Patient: sex M, age 61
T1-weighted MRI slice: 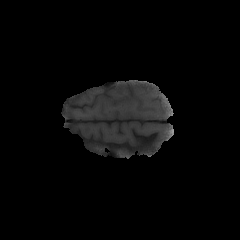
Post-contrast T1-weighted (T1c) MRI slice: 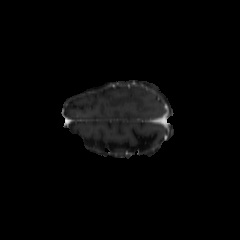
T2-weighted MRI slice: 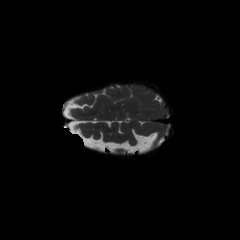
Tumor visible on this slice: no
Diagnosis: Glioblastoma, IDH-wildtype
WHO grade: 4